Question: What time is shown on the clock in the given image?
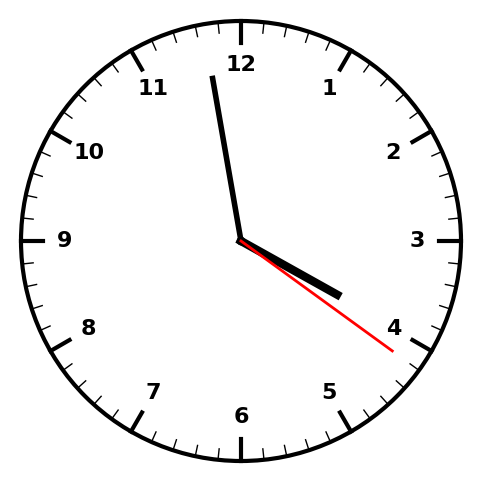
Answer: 03:58:21